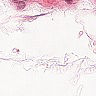
Metastatic tissue present: no